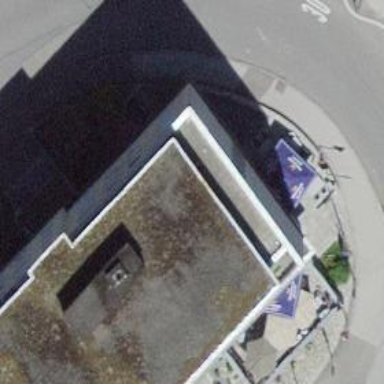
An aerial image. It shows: Restaurant.